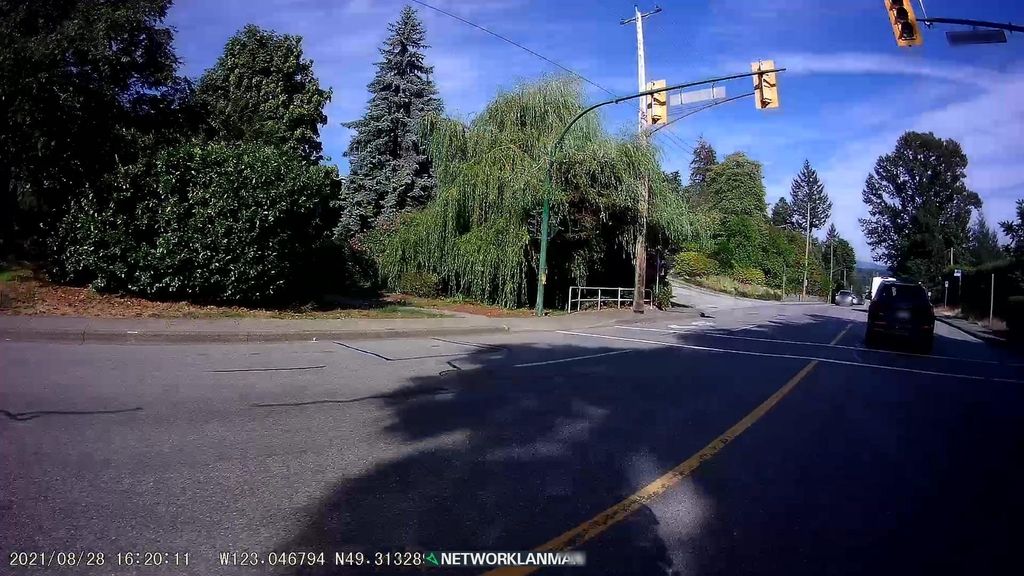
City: vancouver